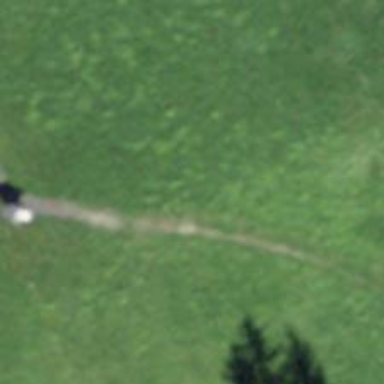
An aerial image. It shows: Path.